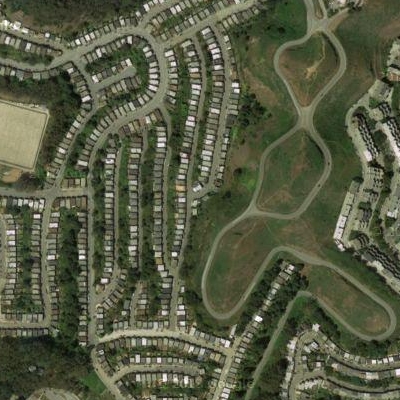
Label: fResident